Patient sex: M
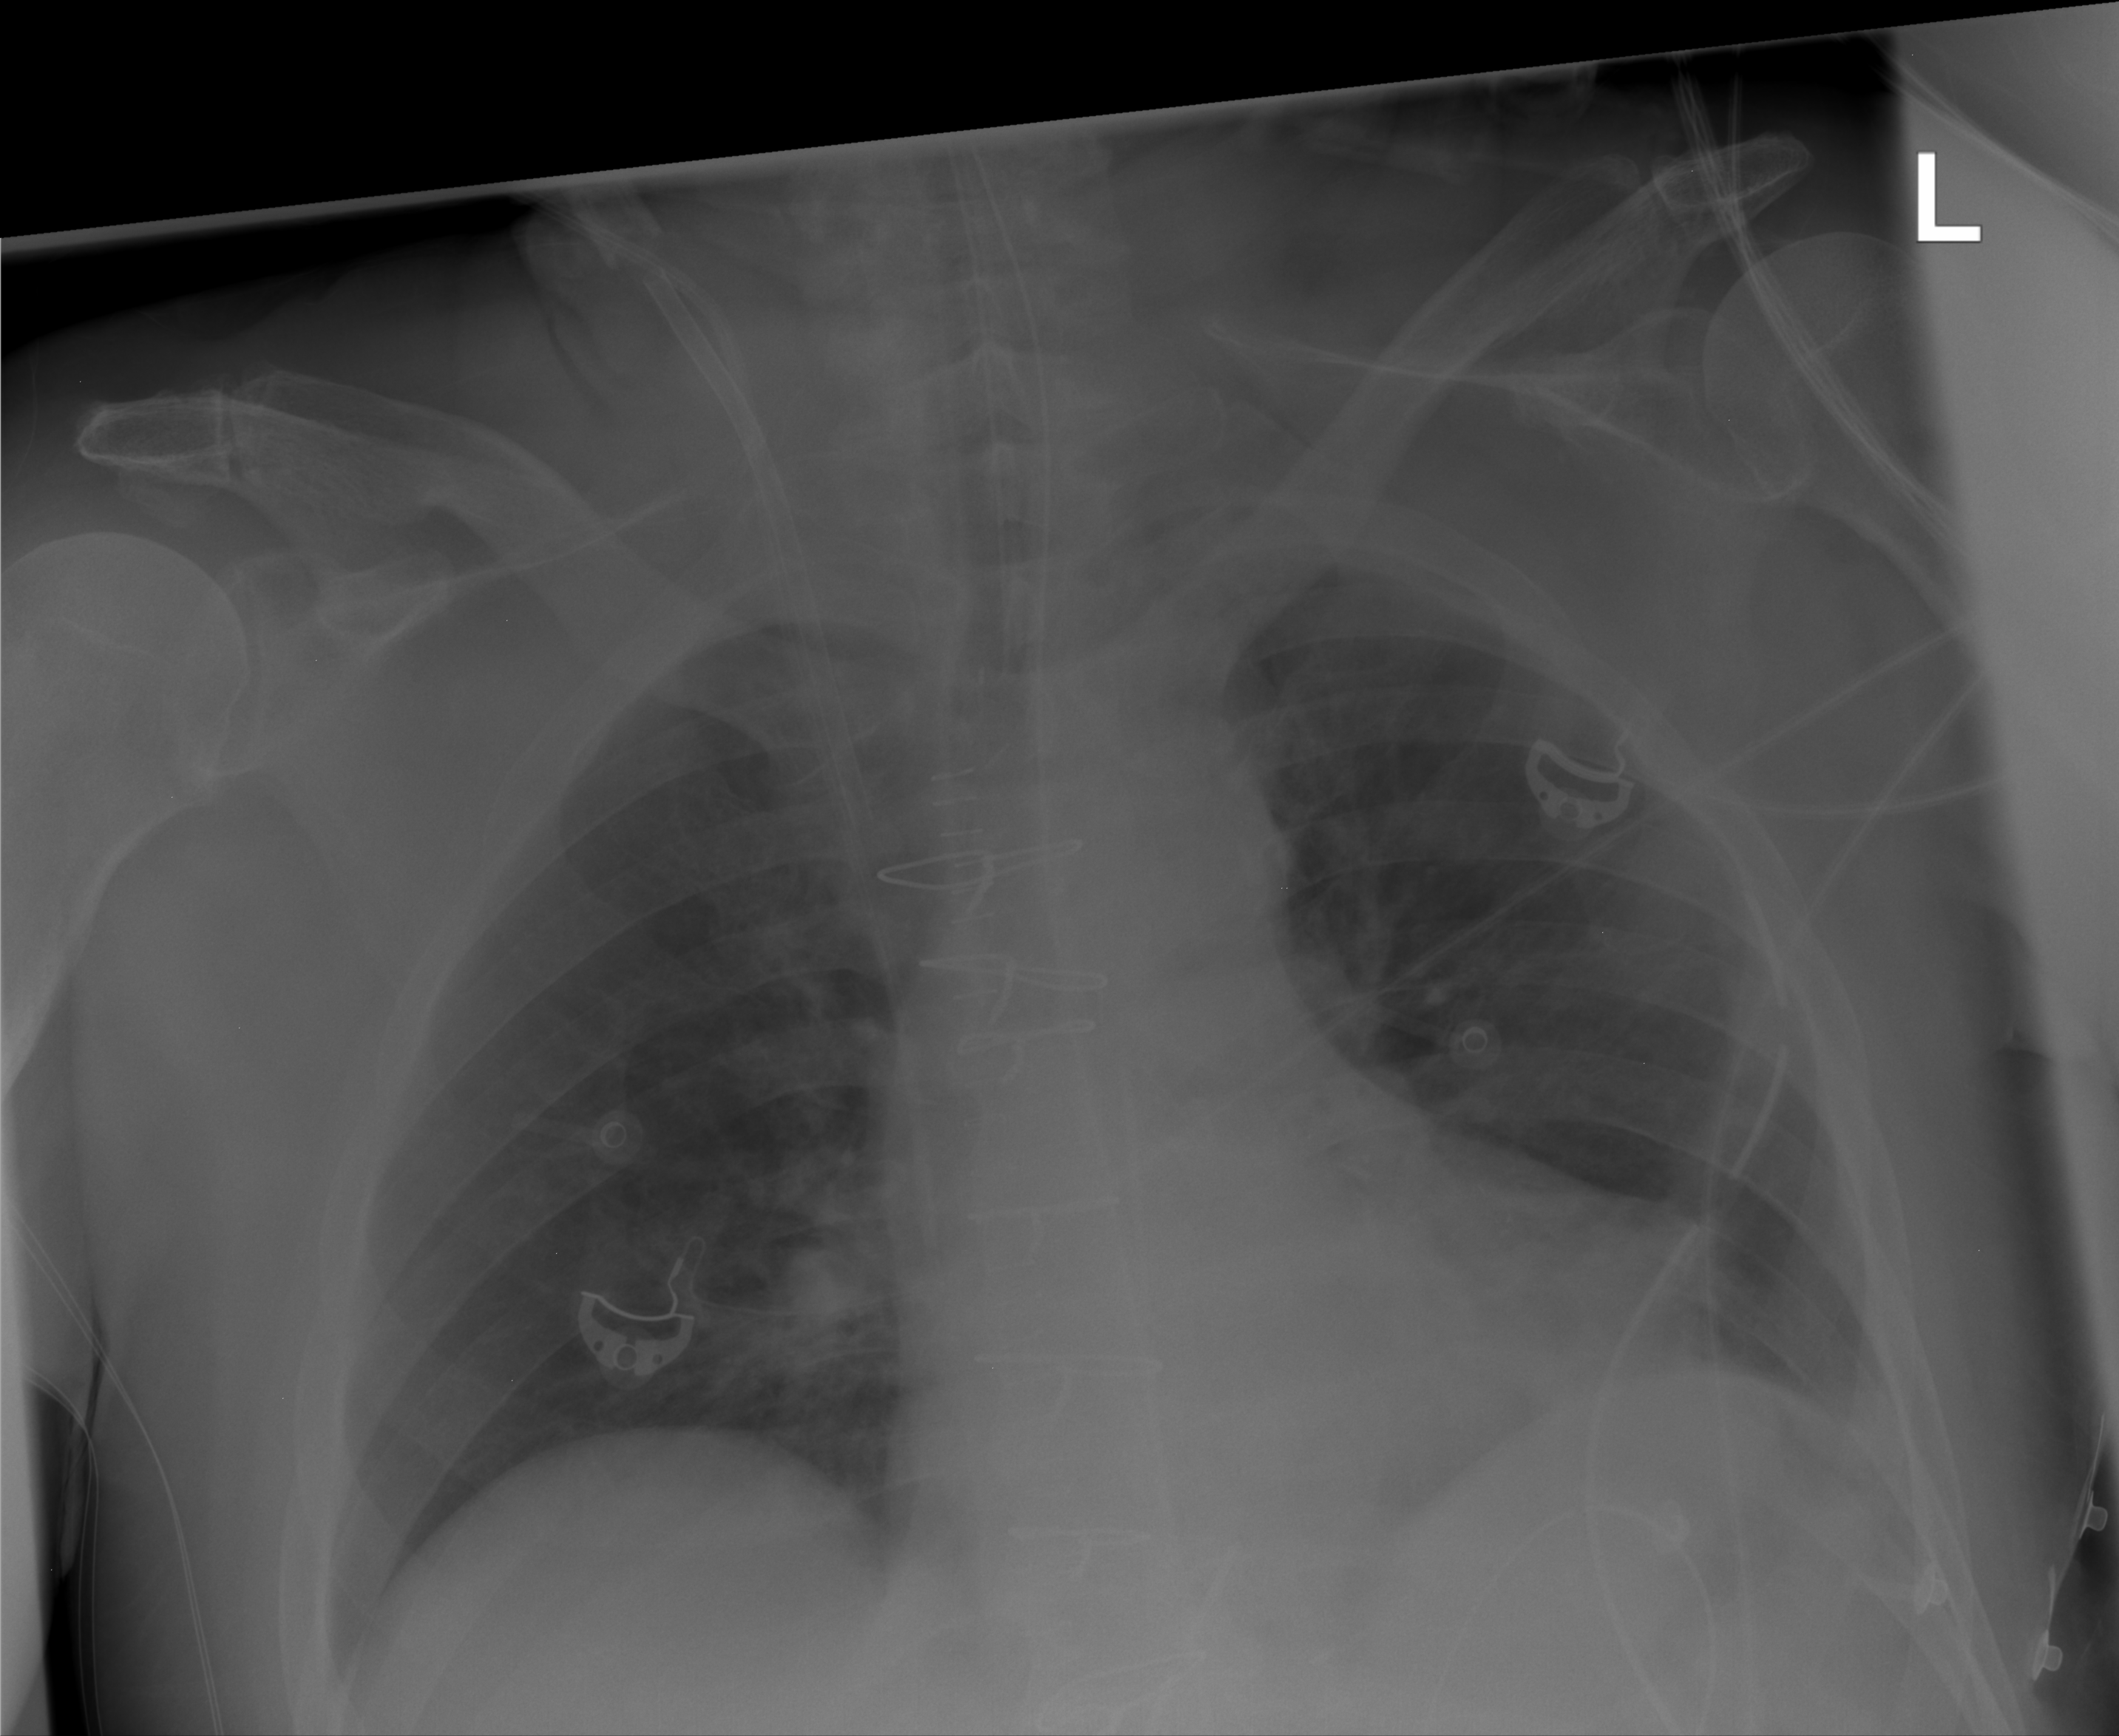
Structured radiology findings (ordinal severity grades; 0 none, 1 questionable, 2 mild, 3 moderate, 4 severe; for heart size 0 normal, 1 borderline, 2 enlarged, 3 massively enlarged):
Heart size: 0
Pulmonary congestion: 0
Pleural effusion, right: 0
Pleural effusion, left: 0
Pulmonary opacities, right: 0
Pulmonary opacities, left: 0
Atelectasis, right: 0
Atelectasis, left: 2